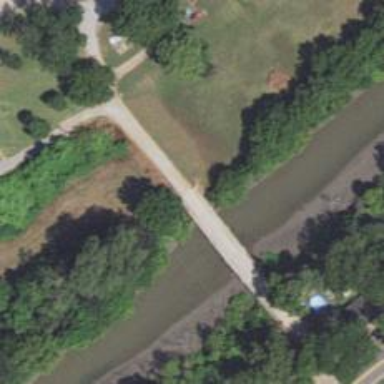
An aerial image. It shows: Residential road with bridge.